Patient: sex F, age 77
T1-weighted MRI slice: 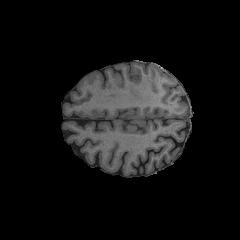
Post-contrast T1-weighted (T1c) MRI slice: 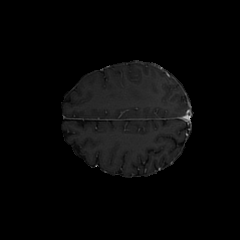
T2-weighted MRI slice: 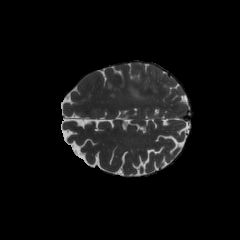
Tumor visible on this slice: yes
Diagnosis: Glioblastoma, IDH-wildtype
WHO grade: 4